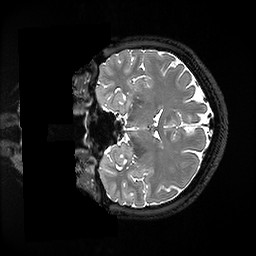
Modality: T2w
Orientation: coronal
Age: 41
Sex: female
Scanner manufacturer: ge
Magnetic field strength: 3 T
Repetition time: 3.202 s
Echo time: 0.06683 s